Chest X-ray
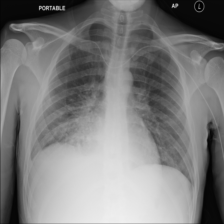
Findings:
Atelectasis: negative
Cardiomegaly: negative
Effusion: negative
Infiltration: positive
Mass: negative
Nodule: negative
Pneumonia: negative
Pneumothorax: negative
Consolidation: negative
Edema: negative
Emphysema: negative
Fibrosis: negative
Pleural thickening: negative
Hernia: negative